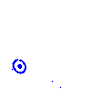
Particle: electron